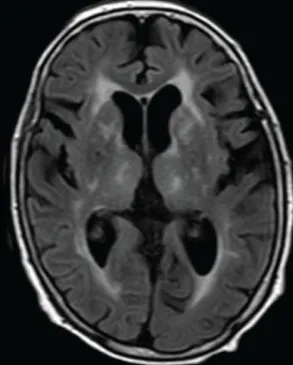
(A, B) FLAIR imaging revealed obvious high signal intensity in the pons and bilateral thalamus.
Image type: radiology (mri)